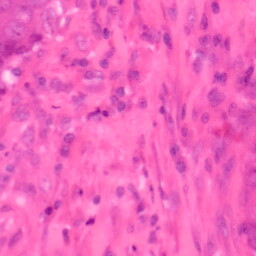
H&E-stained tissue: Colon